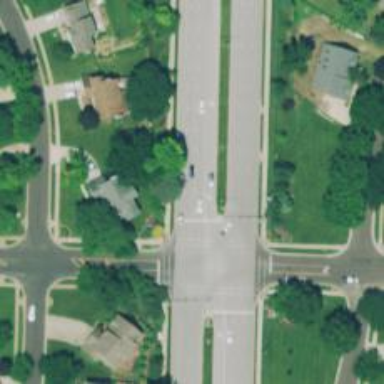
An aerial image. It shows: Dash road marking.